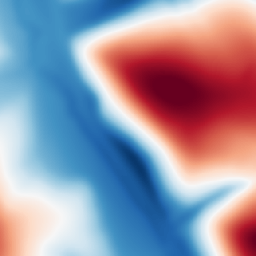
Category: multiscale
Decomposition family: dog
Decomposition parameters: sigma_low: 5
sigma_high: 100
Upsampling method: area
Upsampling parameters: scale: 8
Upsampling scale: 8